【题型】解答题　【知识点】函数　【难度】medium
（2025·上海崇明·一模）已知在直角坐标平面$xOy$中，抛物线$y=ax^2+bx+c(a\neq0)$经过点$A(-2,0)$、$B(2,0)$、$C(0,-4)$三点．

(1) 求该抛物线的表达式；

(2) 点$P$是抛物线上在第一象限内的动点，点$P$的横坐标为$m$．

    $\textcircled{1}$ 如果$\triangle PAC$是以$PC$为斜边的直角三角形，求$m$的值；

    $\textcircled{2}$ 在$y$轴正半轴上存在点$H$，当线段$PH$绕点$H$逆时针方向旋转$90^\circ$时，恰好与抛物线上的点$Q$重合，此时点$Q$的横坐标为$n(n>0)$，求$n-m$的值。
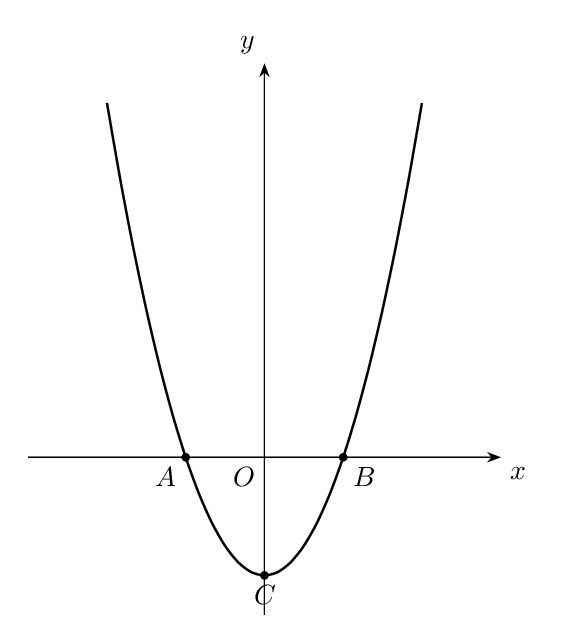
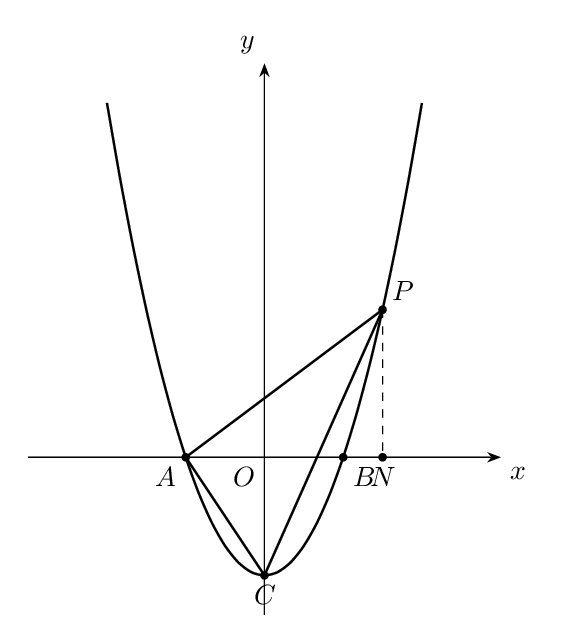
【解答】
\textbf{【答案】}
(1) \(y = x^2 - 4\)

(2) $\textcircled{1}$ \(m = 2\dfrac{1}{2}\)；$\textcircled{2}$ \(n - m = 1\)

\vspace{1em}

\textbf{【分析】}
 待定系数法求二次函数解析式，根据旋转的性质求解，全等的性质和ASA（AAS）综合（ASA或者AAS）、解直角三角形的相关计算。

(1)  由抛物线 \(y = ax^2 + bx + c(a \neq 0)\) 经过点 \(A(-2,0)\)、\(B(2,0)\)、\(C(0,-4)\)，再建立方程组求即可；

(2)$\textcircled{1}$ 作 \(PN \perp x\) 轴，垂足为 \(N\)，由题意可得 \(AN = m + 2\)，\(PN = m^2 - 4\)，\(OA = 2\)，\(OC = 4\)，证明 \(\tan \angle PAN = \tan \angle ACO\)，再建立方程求解即可；
$\textcircled{2}$ 作 \(PE \perp y\) 轴于 \(E\)，\(QF \perp y\) 轴于 \(F\)，证明 \(\triangle QFH \cong \triangle HEP\)，可得 \(PE = FH\)，\(HE = QF\)，设 \(Q(m, n^2 - 4)\)，再进一步解答即可。

\vspace{1em}

\textbf{【详解】}
(1) 解：\(\because\) 抛物线 \(y = ax^2 + bx + c(a \neq 0)\) 经过点 \(A(-2,0)\)，\(B(2,0)\)，\(C(0,-1)\)，

\(\therefore\)$
\begin{cases}
4a - 2b + c = 0 \\
4a + 2b + c = 0 \\
c = -1
\end{cases}
$
解方程组得：
$
\begin{cases}
a = 1 \\
b = 0 \\
c = -4
\end{cases}
$

\(\therefore\) 抛物线的表达式为：\(y = x^2 - 4\)。

(2) 解：$\textcircled{1}$ 作 \(PN \perp x\) 轴，垂足为 \(N\)。

\(\because\) 点 \(P\) 在抛物线 \(y = x^2 - 4\) 的图象上，横坐标为 \(m(m > 0)\)，

\(\therefore P(m, m^2 - 4)\)。

\(\because A(-2, 0)\)，\(C(0, -4)\)，

\(\therefore AN = m + 2\)，\(PN = m^2 - 4\)，\(OA = 2\)，\(OC = 4\)。

\(\because \angle PAN + \angle OAC = \angle ACO + \angle OAC\)，

\(\therefore \angle PAN = \angle ACO\)。

\(\therefore \tan \angle PAN = \tan \angle ACO\)，

$
\frac{PN}{AN} = \frac{AO}{CO},
$

即 \(\frac{m^2 - 4}{m + 2} = \frac{2}{4}\)，

解得 \(m = 2\frac{1}{2}\)，经检验符合题意；

$\textcircled{2}$作 \(PE \perp y\) 轴于 \(E\)，\(QF \perp y\) 轴于 \(F\)，

$
\therefore \angle PEH = \angle QFH = \angle QHP = 90^\circ,
$

$
\because \angle FHQ + \angle QHP = \angle PEH + \angle HPE,
$

$
\therefore \angle FHQ = \angle HPE,
$

又\(\because HQ = HP\)，

$
\therefore \triangle QFH \cong \triangle HEP,
$

$
\therefore PE = FH,\ HE = QF,
$

设 \(Q(n, n^2 - 4)\)，

由 \(PE = m, OE = m^2 - 4, QF = n, OF = n^2 - 4\)，

\(\therefore FH = m, HE = n\)，

\(\because OF - OE = FH + HE\)，

$
\therefore n^2 - 4 - (m^2 - 4) = m + n,
$

整理得：\(n^2 - m^2 = m + n\)，

\(\because m > 0, n > 0\)，

\(\therefore n - m = 1\)。

\vspace{0.5em}
\textbf{【点睛】}本题考查的是全等三角形的判定与性质，利用待定系数法求解二次函数的解析式，旋转的性质，锐角三角函数的应用，作出符合题意的图形是解本题的关键。
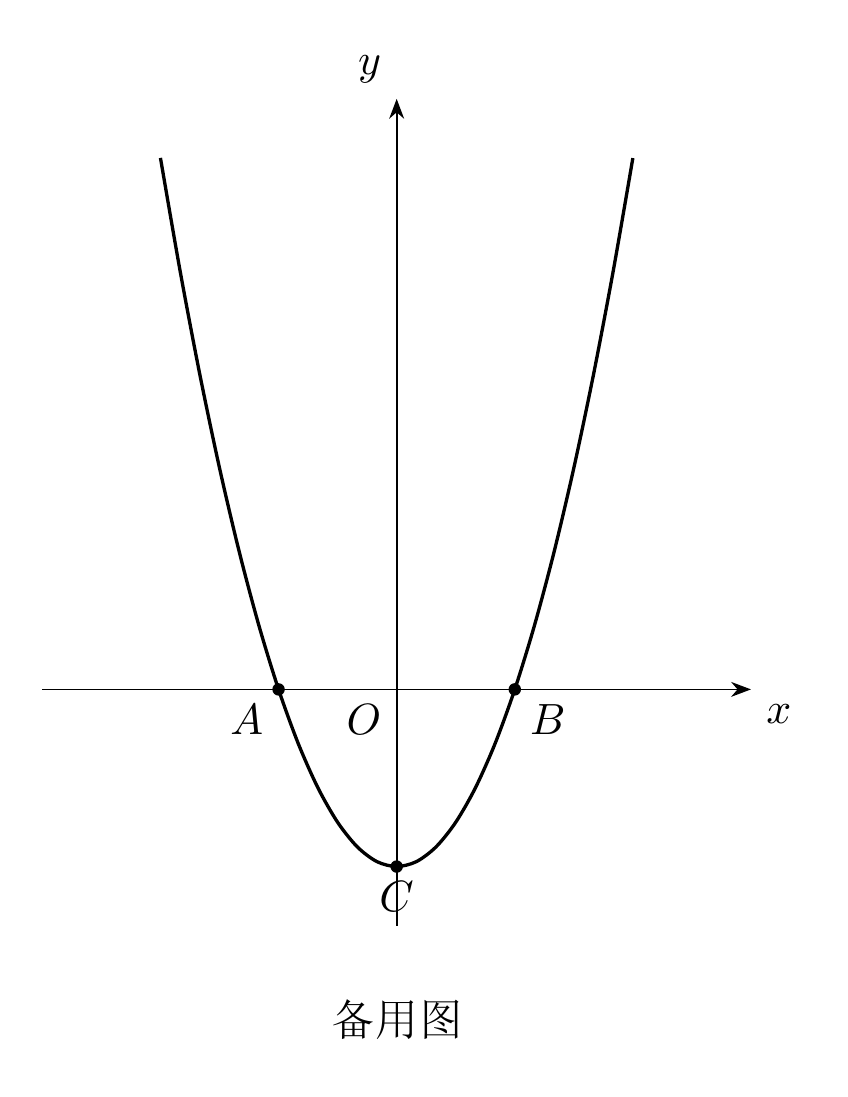
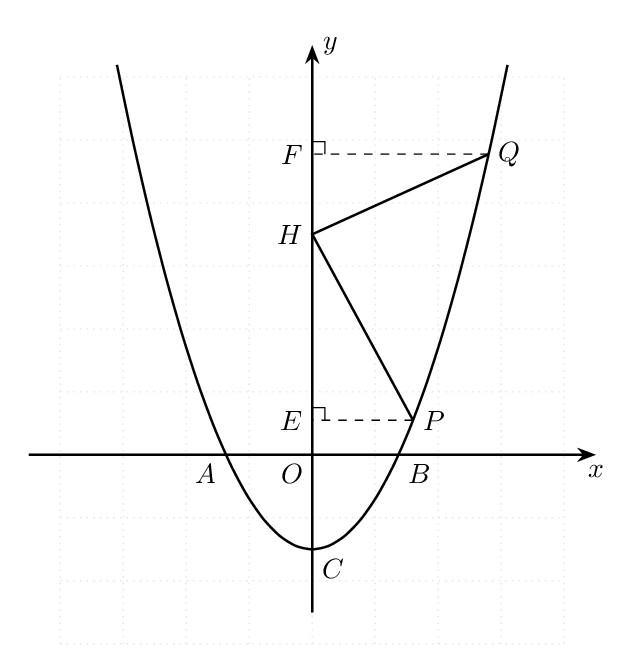